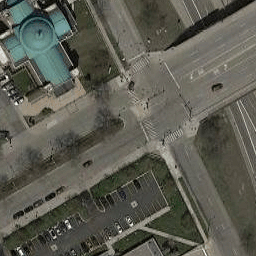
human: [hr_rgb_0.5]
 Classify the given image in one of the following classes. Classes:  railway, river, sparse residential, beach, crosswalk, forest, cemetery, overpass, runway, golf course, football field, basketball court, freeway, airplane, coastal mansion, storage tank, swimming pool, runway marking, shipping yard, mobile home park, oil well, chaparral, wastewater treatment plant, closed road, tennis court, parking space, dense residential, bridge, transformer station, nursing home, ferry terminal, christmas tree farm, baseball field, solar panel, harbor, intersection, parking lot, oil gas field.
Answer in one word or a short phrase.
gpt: intersection